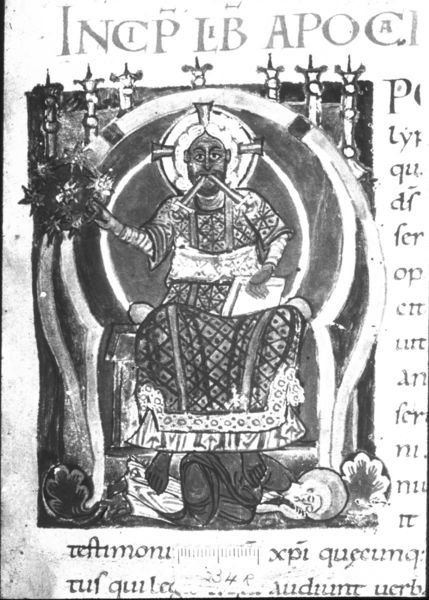
Titel: Bibel aus Stablo (Stavelot), Bd. 2
Standort: Herkunftsort: Stablo  (EU - B)
Institution: London,  British Museum
Schlagwörter: gott, kopf, sitzen, blume, blumen, mund, stuhl, bibel, messer, bild, gewand, decke, krone, füße, schrift, liegen, schlafen, thron, strauß, buch, kreuz, schwarz weiß, schwert, schwerter, tron, buchdruck, heiligenschein, christus, jesus, mittelalter, heilig, dornenkrone, verziehrung, mandorla, thronen, segnend, typ, weltherrscher, hält was in der hand, incp, schwertschlucker